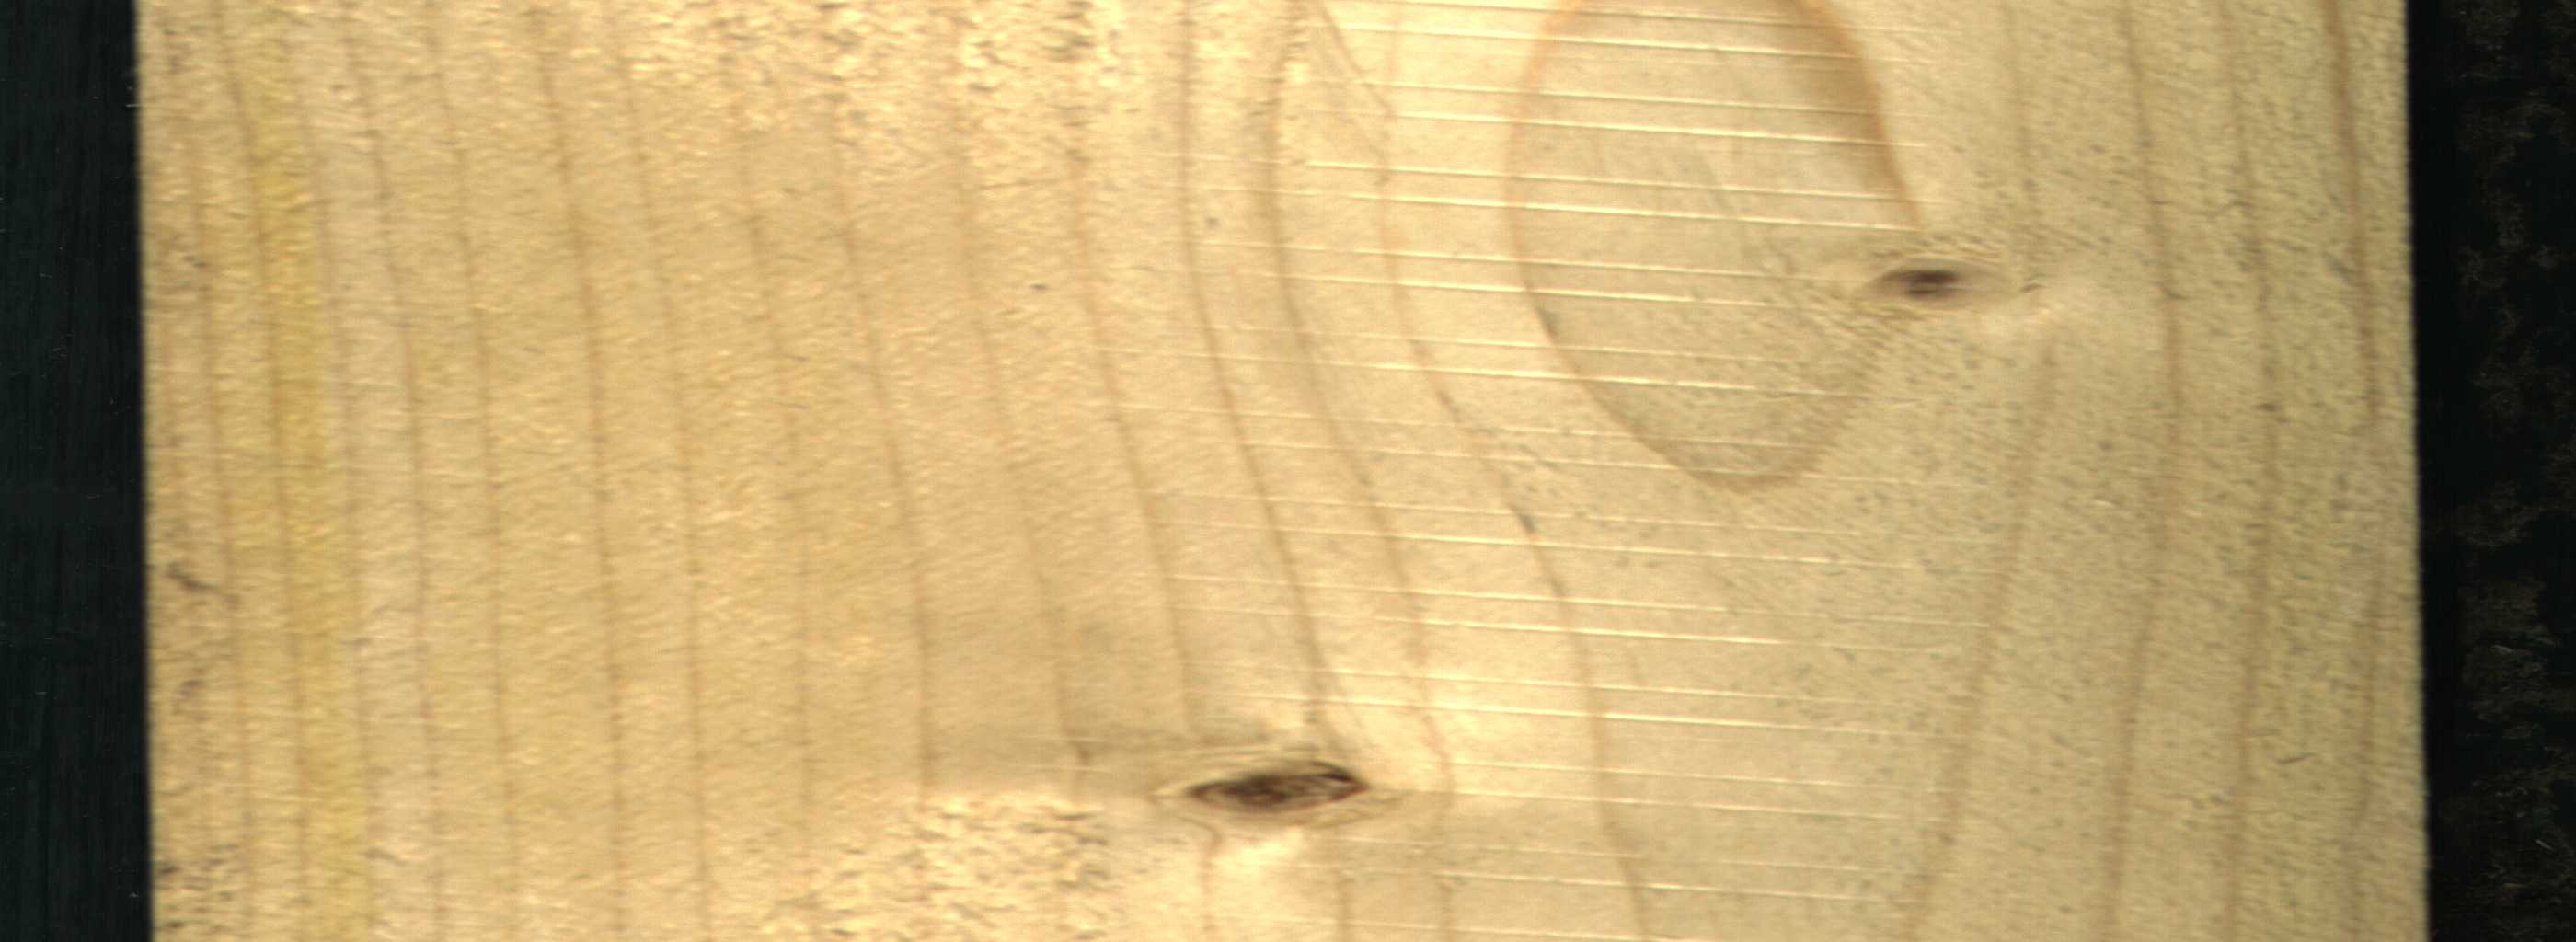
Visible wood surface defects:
Live_Knot
Live_Knot